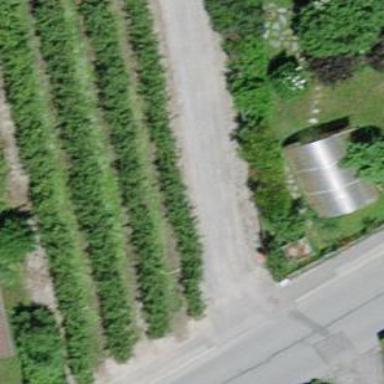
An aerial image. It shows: Vineyard where grapes are grown.